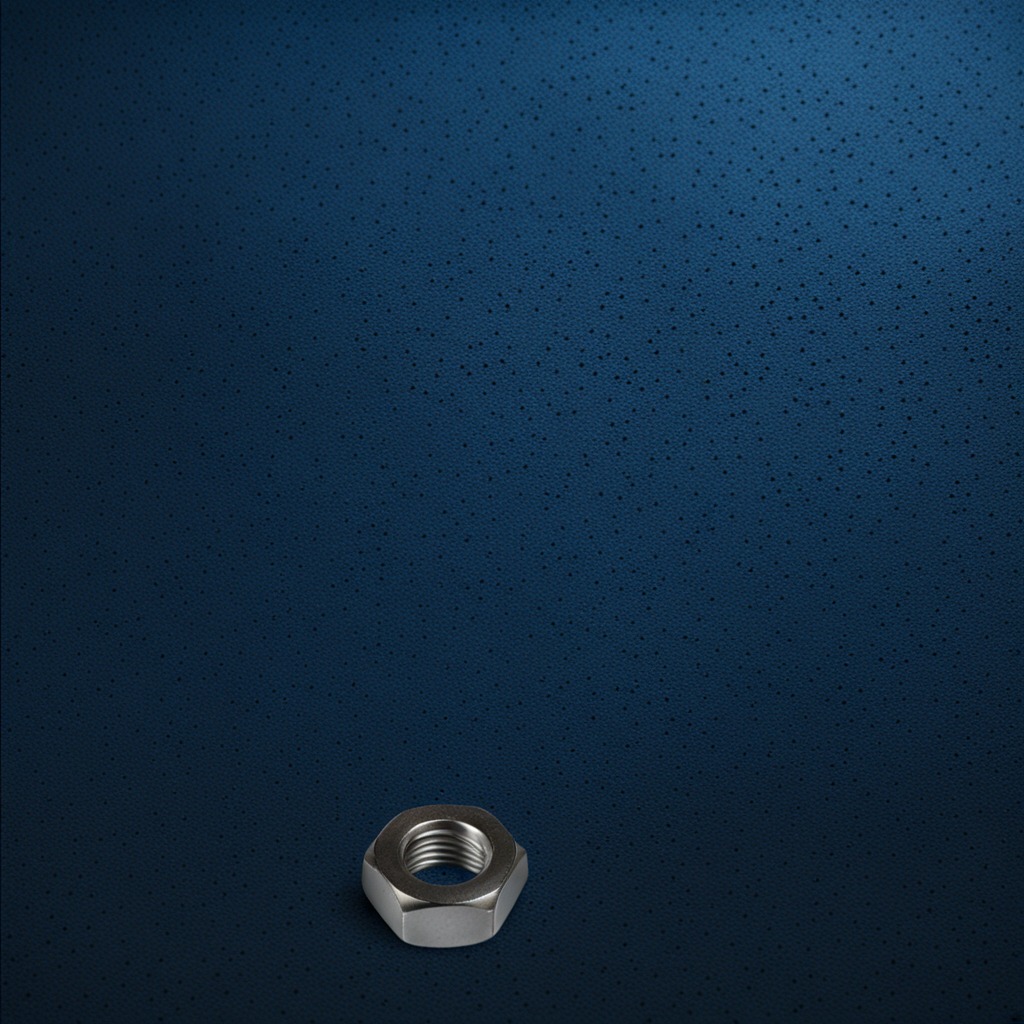
A metal nut is lying on the clean granite tabletop covered with a blue rubber mat inside a workshop at night dim ambient light soft shadows worn but beneath the mat.